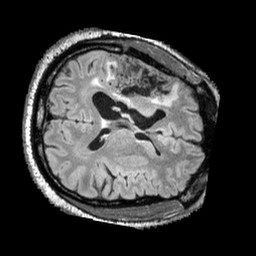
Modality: FLAIR
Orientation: axial
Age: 42
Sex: male
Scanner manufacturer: siemens
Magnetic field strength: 3 T
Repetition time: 5 s
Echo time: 0.387 s